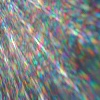
Label: sunburn